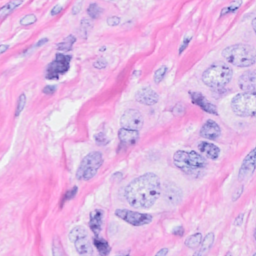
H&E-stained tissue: Breast